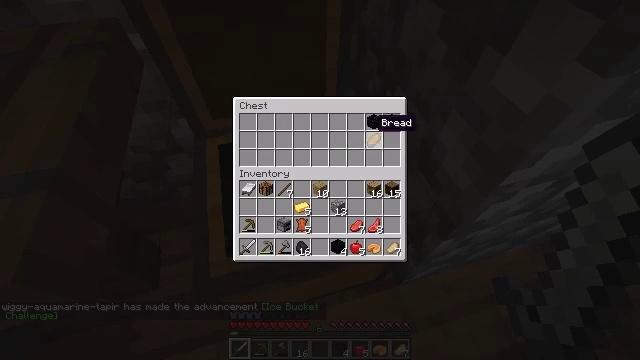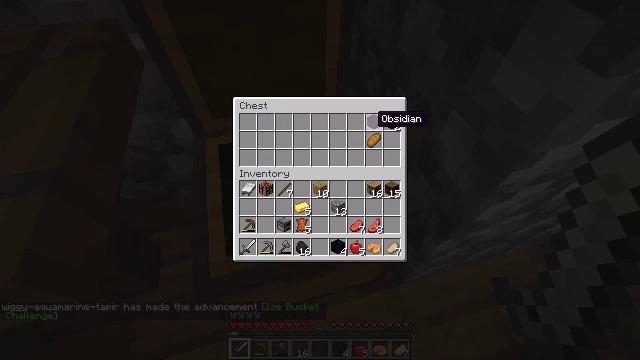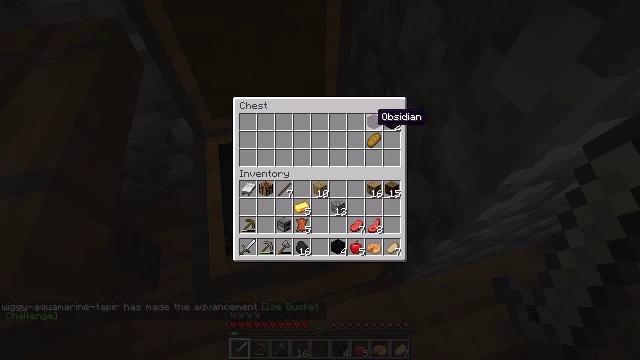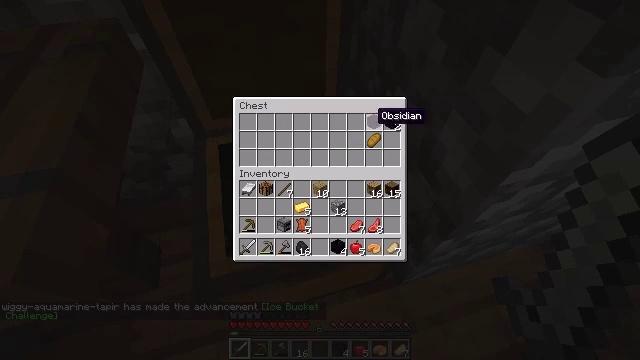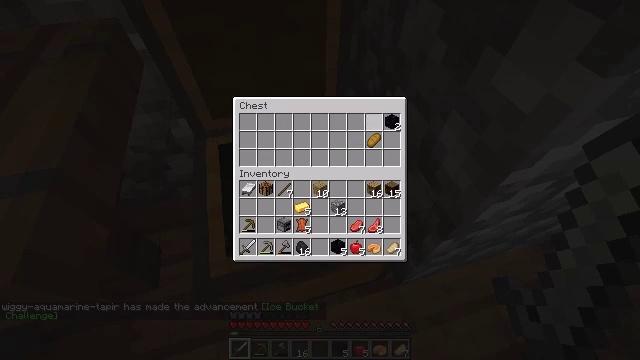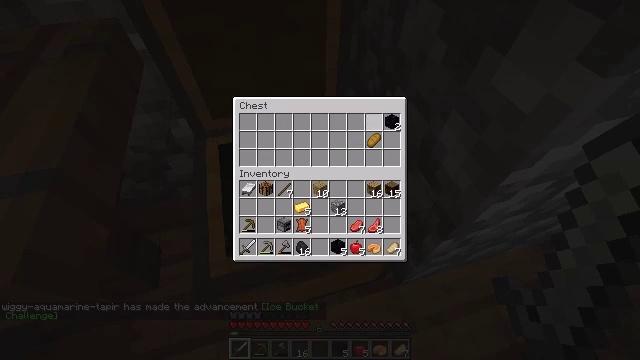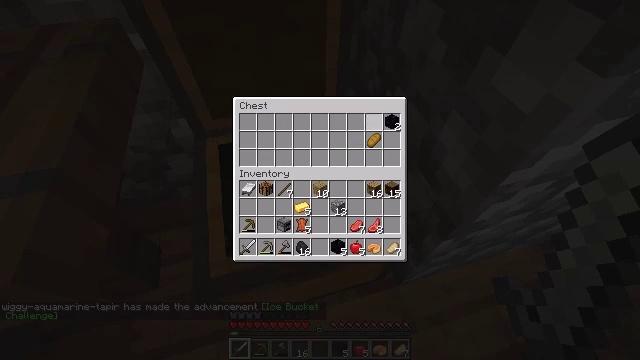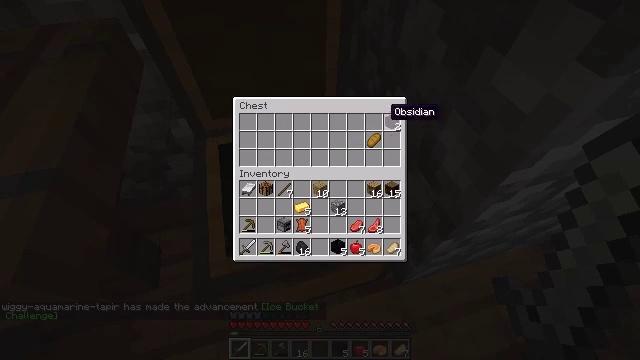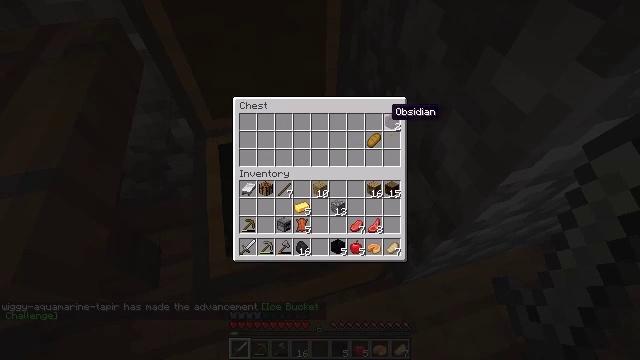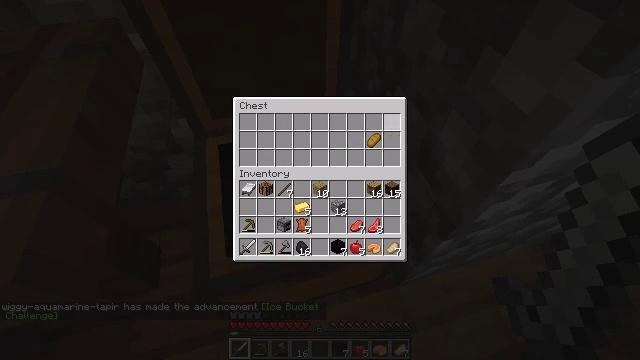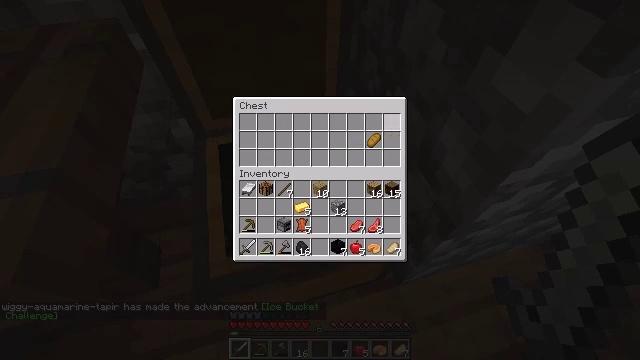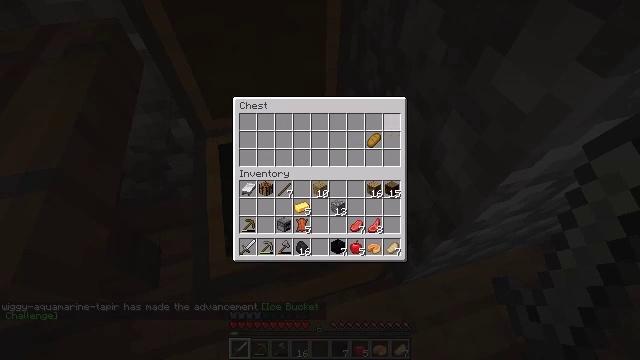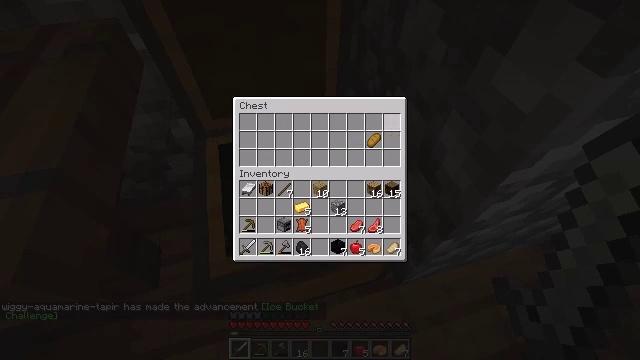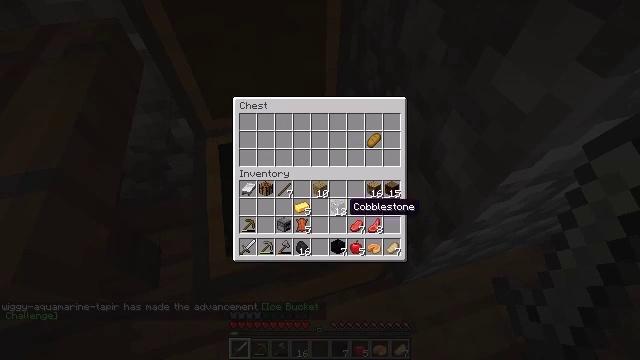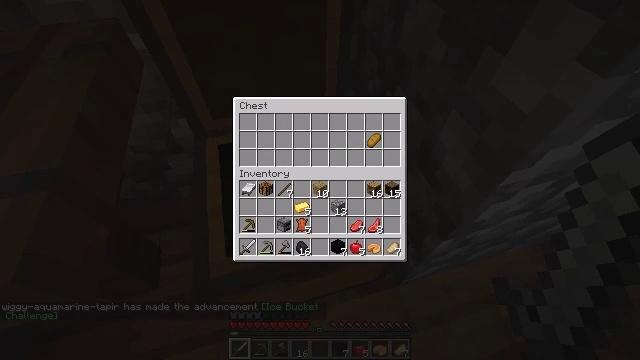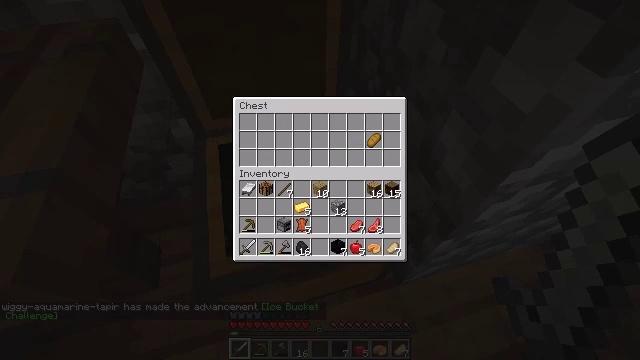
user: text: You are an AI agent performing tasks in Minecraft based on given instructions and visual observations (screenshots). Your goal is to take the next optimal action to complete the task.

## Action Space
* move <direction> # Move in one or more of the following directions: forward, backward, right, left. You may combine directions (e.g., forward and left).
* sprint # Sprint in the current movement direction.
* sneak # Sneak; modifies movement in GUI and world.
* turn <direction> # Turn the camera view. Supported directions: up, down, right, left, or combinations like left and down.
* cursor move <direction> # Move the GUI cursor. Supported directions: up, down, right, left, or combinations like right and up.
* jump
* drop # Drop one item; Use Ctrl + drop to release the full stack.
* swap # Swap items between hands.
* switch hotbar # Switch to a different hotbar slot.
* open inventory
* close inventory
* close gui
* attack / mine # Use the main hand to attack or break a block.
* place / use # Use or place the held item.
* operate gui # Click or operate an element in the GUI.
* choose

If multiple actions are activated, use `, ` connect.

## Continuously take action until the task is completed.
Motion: motion action
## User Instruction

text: Destroy the spruce leaves to get sticks and saplings.
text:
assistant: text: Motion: sneak
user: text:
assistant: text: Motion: sneak
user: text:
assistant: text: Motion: sneak
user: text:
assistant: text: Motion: sneak, operate gui
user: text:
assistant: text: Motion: sneak, operate gui
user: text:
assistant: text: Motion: sneak, cursor move right, operate gui
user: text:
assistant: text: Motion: sneak
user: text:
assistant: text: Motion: sneak
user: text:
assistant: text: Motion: sneak, operate gui
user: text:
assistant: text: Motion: sneak, operate gui
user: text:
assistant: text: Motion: sneak
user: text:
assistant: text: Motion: sneak
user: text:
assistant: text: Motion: sneak, cursor move left and down
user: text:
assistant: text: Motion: sneak, cursor move left and down
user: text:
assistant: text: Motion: sneak
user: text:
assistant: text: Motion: sneak
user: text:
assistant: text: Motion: no_op
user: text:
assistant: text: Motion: no_op
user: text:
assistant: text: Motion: cursor move right
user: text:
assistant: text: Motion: no_op
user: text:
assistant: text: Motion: cursor move up
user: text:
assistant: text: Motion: no_op
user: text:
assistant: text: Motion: no_op
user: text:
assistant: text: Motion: no_op
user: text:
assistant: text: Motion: no_op
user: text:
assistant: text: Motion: no_op
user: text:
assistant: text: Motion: no_op
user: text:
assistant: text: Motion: no_op
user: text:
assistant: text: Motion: no_op
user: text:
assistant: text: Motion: operate gui